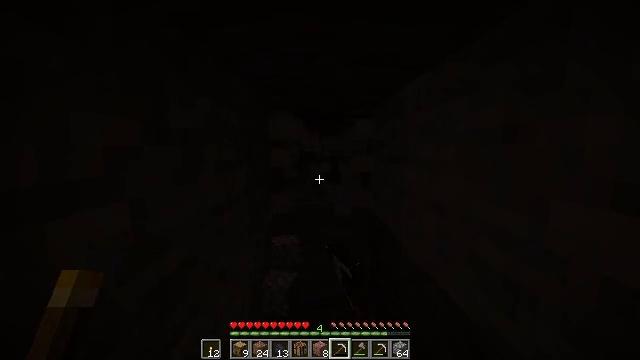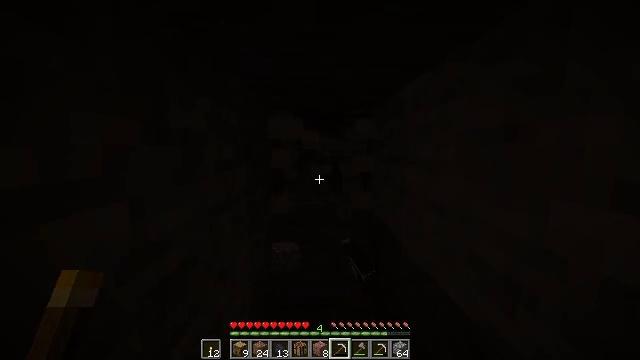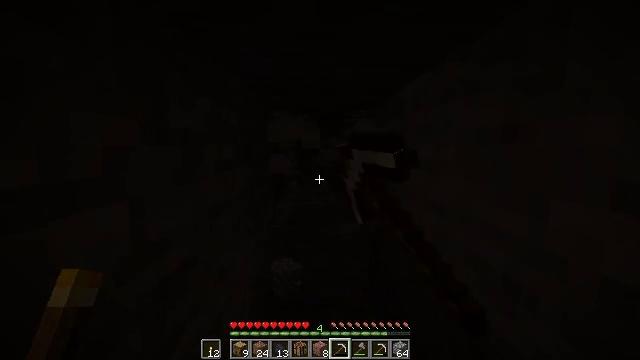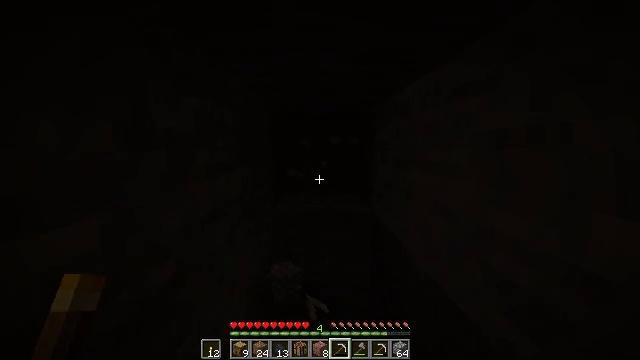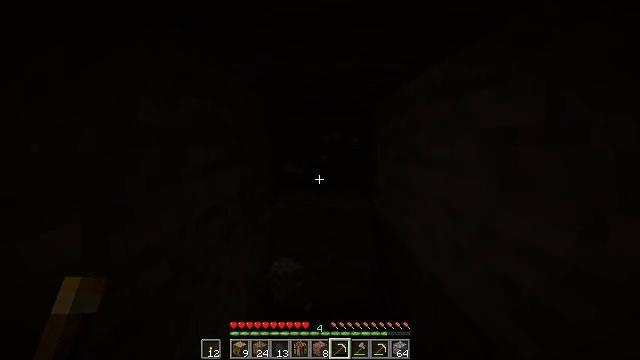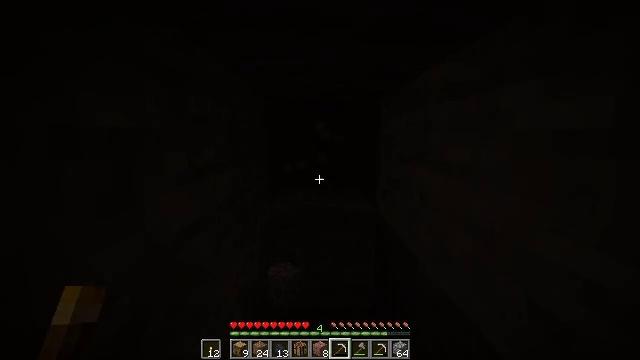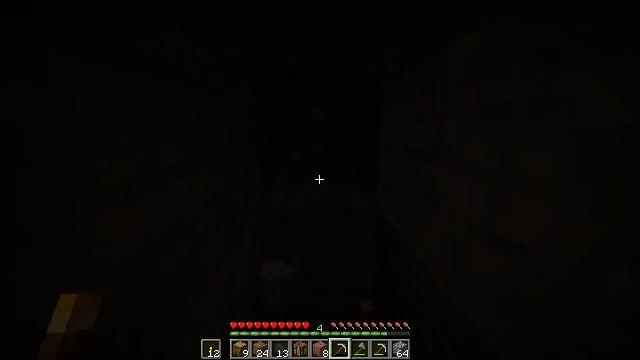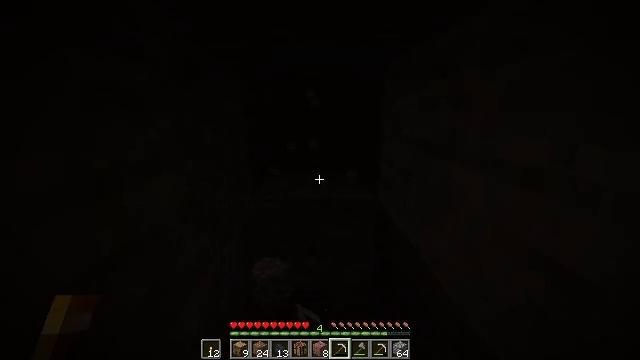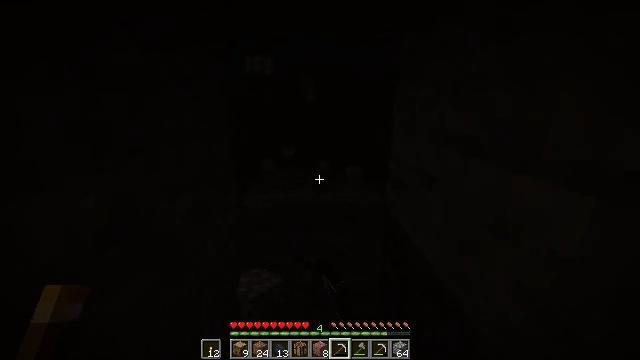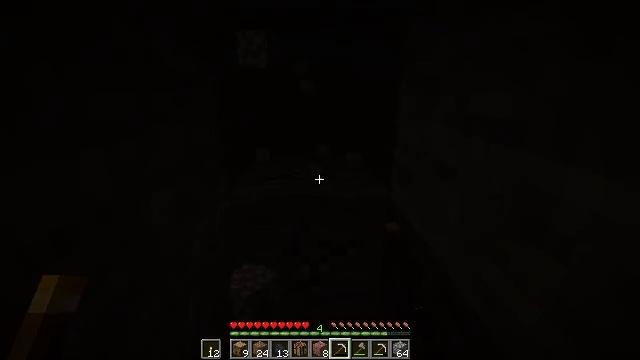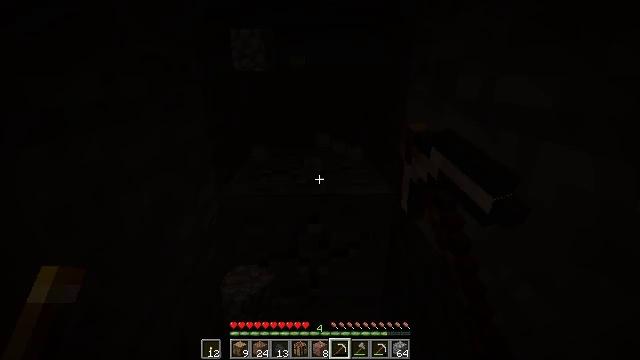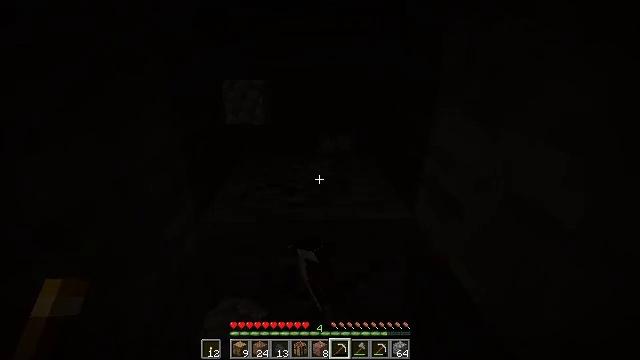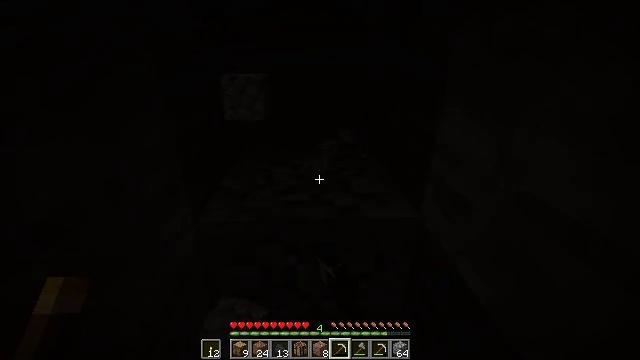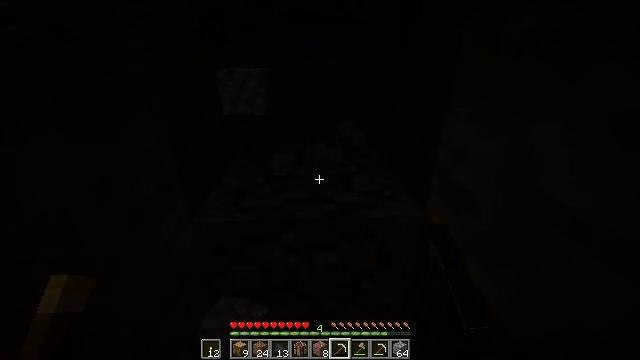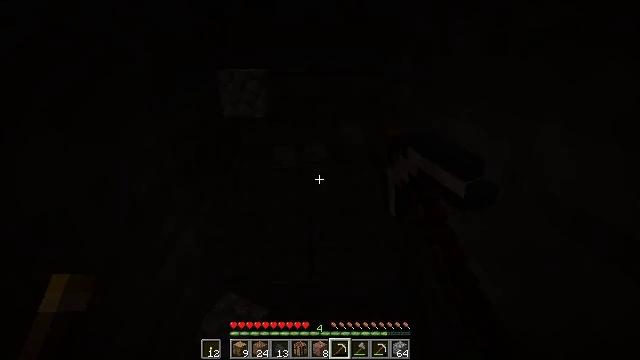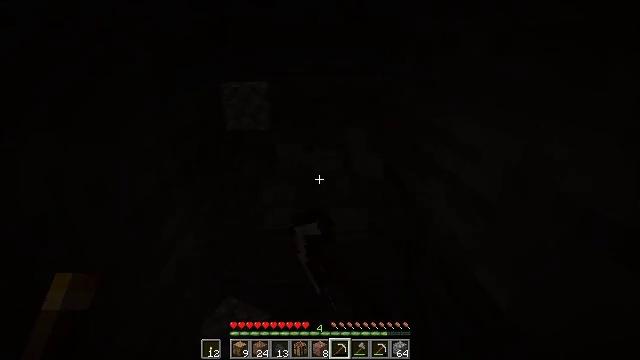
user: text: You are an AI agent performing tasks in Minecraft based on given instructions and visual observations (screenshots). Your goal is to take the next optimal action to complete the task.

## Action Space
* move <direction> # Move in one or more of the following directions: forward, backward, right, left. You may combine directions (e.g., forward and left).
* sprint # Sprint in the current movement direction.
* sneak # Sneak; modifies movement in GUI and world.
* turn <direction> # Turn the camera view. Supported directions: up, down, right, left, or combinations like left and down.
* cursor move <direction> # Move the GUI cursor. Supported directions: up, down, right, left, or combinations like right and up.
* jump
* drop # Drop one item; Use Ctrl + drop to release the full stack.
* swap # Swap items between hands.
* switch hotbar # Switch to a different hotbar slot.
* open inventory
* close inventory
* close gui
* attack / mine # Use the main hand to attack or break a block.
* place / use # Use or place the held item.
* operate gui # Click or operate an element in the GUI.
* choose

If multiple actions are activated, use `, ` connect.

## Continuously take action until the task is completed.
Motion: motion action
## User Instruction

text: Collect stone from the mine.
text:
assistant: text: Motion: attack / mine
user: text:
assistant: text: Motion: attack / mine
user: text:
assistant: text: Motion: move forward, attack / mine
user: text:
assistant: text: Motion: move forward, turn down, attack / mine
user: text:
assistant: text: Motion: move forward, attack / mine
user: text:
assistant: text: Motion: move forward, turn down, attack / mine
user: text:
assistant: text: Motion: move forward, turn down, attack / mine
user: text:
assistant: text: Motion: move forward, turn down, attack / mine
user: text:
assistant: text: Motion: move forward, turn down, attack / mine
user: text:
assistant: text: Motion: move forward, turn down, attack / mine
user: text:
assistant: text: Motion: turn down, attack / mine
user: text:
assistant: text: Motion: turn down, attack / mine
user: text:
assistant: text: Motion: turn down, attack / mine
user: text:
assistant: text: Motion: attack / mine
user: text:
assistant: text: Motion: attack / mine
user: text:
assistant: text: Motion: attack / mine
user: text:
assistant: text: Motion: attack / mine
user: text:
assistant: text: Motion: attack / mine
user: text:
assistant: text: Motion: attack / mine
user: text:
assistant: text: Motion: attack / mine
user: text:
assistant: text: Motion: attack / mine
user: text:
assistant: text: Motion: attack / mine
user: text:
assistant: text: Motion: attack / mine
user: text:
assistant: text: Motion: attack / mine
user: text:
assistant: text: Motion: attack / mine
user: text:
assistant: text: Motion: attack / mine
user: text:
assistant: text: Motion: attack / mine
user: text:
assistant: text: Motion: attack / mine
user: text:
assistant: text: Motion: attack / mine
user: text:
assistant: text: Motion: turn left and up, attack / mine